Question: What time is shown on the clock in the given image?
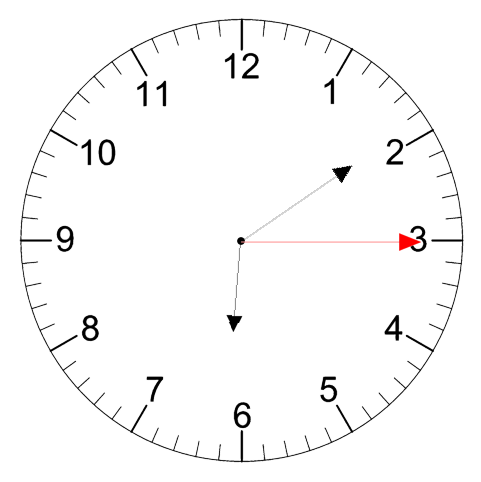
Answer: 06:09:15